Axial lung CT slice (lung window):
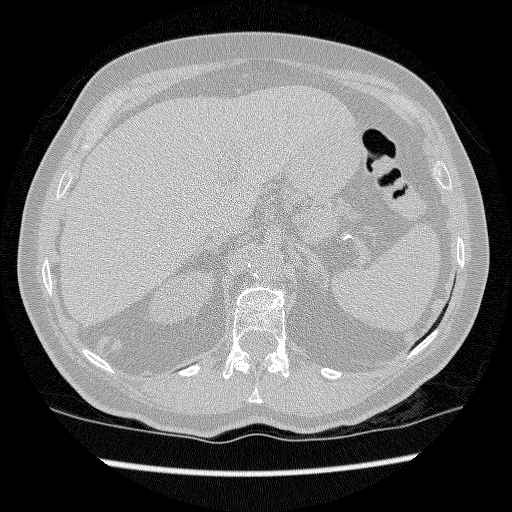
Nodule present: no